Field crop: maize
Growth stage: 2
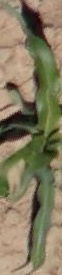
Species: maize